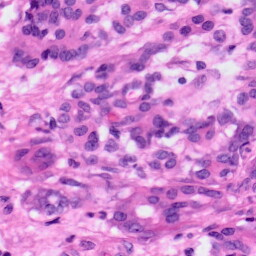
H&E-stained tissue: Pancreatic